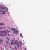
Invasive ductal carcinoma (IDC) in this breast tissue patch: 1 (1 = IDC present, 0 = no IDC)